Question: what am trying to do is split/break each element in the unordered list with a white image so it looks like this :

I have the white image, but how I supposed to do that with CSS?
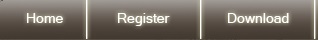
Answer: Give a 'border-right' to your 'li' elements, and use the ':last-child' selector to remove it for the last element (to avoid having a white border to the right of the last one, since there's no other list element after).
'''
li{
border-right: 2px solid #fff;
}
li:last-child{
border-right: none;
}
'''
Fiddle : <URL>